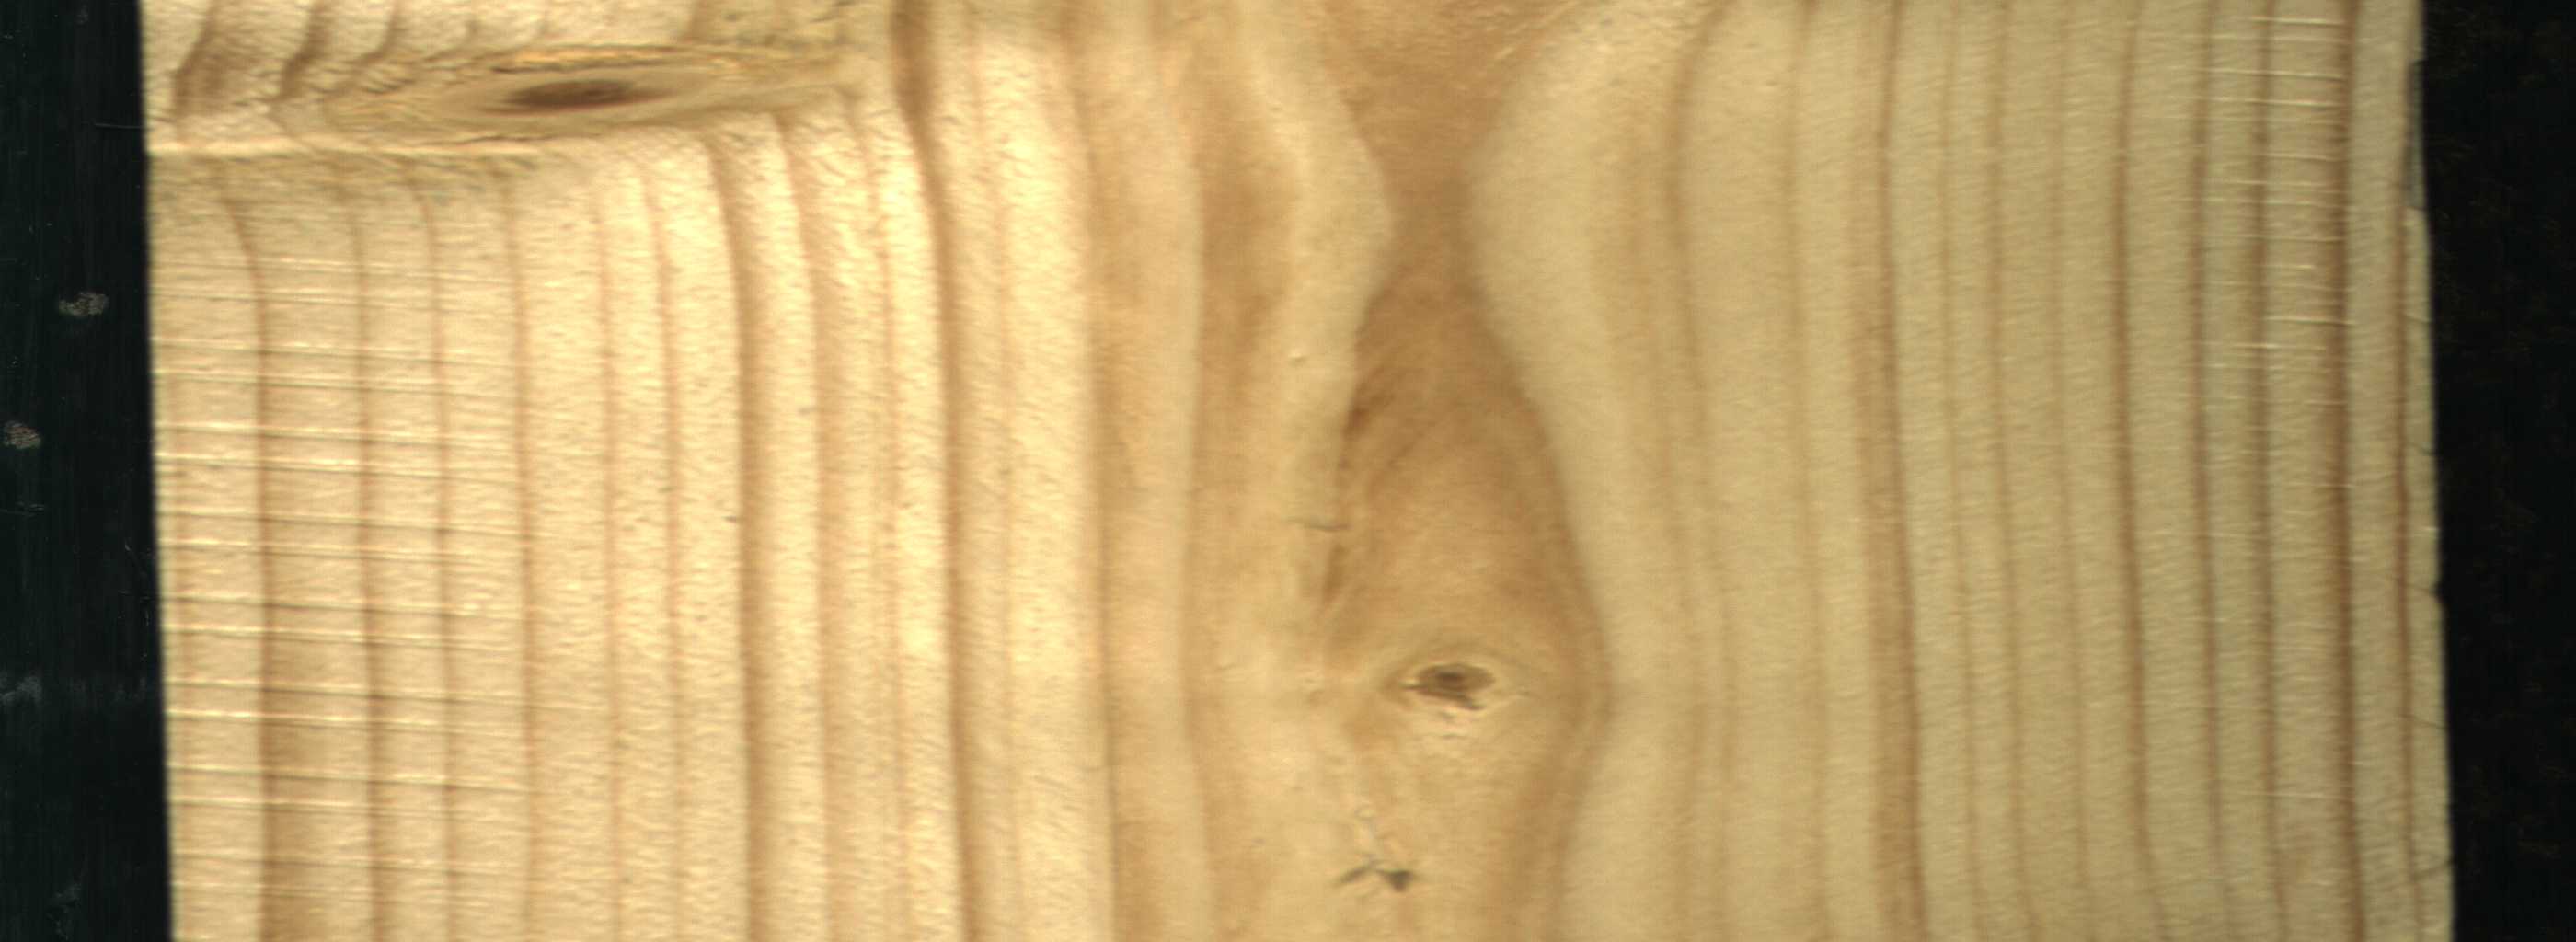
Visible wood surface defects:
Live_Knot
Live_Knot